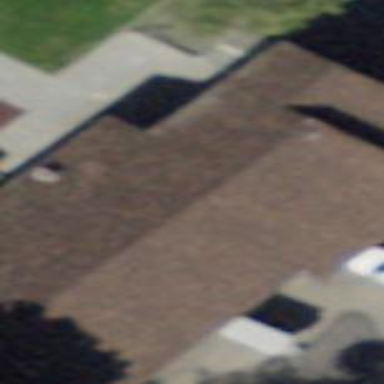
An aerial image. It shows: Commercial building.